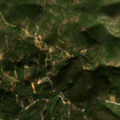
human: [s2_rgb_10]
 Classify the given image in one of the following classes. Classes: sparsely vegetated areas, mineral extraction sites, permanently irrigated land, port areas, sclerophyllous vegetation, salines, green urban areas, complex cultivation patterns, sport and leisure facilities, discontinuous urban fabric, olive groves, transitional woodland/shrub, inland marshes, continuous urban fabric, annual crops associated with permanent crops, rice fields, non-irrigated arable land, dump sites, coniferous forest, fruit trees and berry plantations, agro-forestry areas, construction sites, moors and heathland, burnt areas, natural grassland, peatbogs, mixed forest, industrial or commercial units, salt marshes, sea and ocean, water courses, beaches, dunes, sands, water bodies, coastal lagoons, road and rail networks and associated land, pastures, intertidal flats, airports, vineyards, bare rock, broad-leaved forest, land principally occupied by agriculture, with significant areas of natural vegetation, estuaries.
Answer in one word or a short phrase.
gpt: complex cultivation patterns, broad-leaved forest, coniferous forest, sclerophyllous vegetation